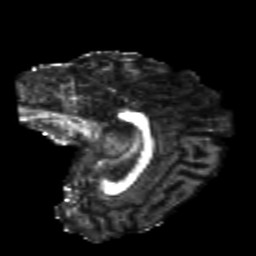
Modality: FA
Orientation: sagittal
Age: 26
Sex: female
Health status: healthy
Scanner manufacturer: philips
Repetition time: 7.385 s
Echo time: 0.08599 s